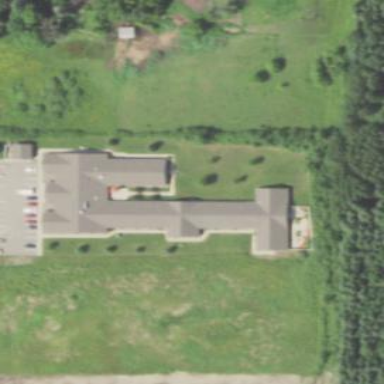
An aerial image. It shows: Building.